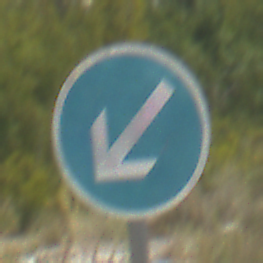
Verkehrszeichen: VorgeschriebeneVorbeifahrtLinks
Umgebung: Outdoor, Suburban
Tageszeit: Midday
Wetter: PartlyCloudy
Licht: Natural
Jahreszeit: Summer
Kontrast: HighContrast